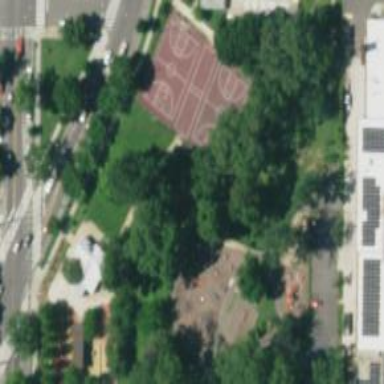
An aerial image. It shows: Basketball court on pitch.